Question: I am wondering why the method 'getResource' keeps returning 'null', I have the following setup:
'''
public static URL getResource(String path){
URL url = ResourceLoader.class.getResource(path);
if (Parameters.DEBUG){
System.out.println(path);
}
return url;
}
'''
My project structure in Eclipse is as follows:
'''
-- res
-- img
'''
The 'path' variable I pass to 'getResource' has the value '"/res/img"' or '"/res/img/smile.png"'. Yet the method keeps returning 'null' and 'url' is not set. I also followed the instructions of <URL>, which were to add the folder to the project's via , still without success... Does anyone know what I am doing wrong?

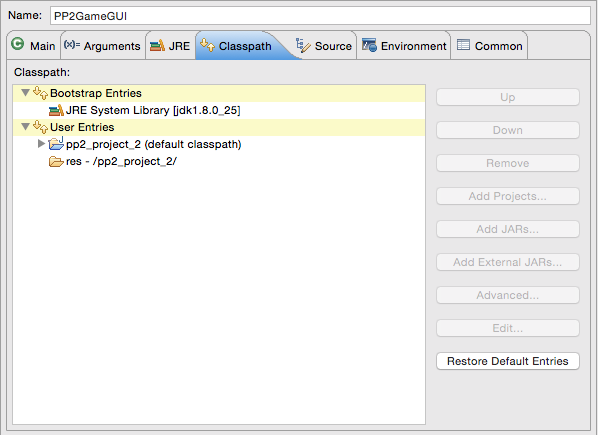
Answer: Short answer: Use '"/img/smile.png"'.
What's actually happening is that any path starting with '/' which is given to the Class.getResource method is always treated as being relative to each entry in the classpath.
As your screenshot shows, the 'res' directory is such a classpath entry. So the Class.getResource method treats the path you provide as relative to that entry. Meaning, relative to the 'res' directory.
So, the method combines your string argument with that directory, which results in 'res/res/img/smile.png'. Since no file (resource) exists at that location, it returns null.